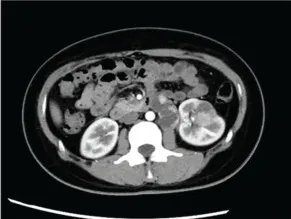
Representative CT images of TFE3-rearranged RCC patients. (B) Moderate enhancement of the left renal lesion and suspicious metastases was observed during the enhanced phase, and the degree of enhancement was lower than that of the adjacent renal cortex.
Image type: radiology (ct)